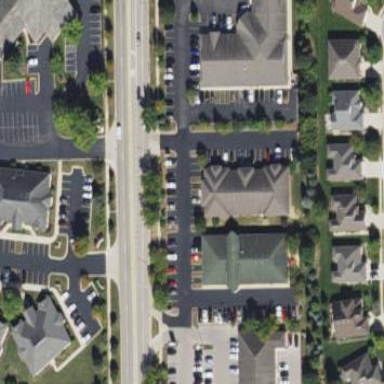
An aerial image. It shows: Commercial area.